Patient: sex F, age 62
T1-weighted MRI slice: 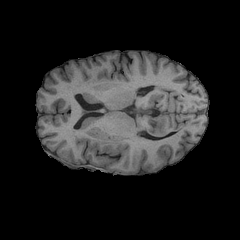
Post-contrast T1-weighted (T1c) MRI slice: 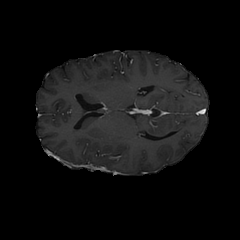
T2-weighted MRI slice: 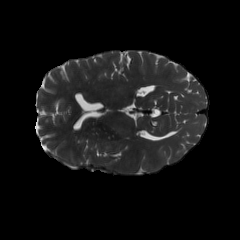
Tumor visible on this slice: no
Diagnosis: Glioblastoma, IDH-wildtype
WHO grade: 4